Field crop: maize
Growth stage: 2
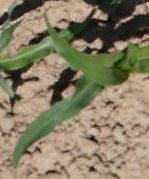
Species: maize